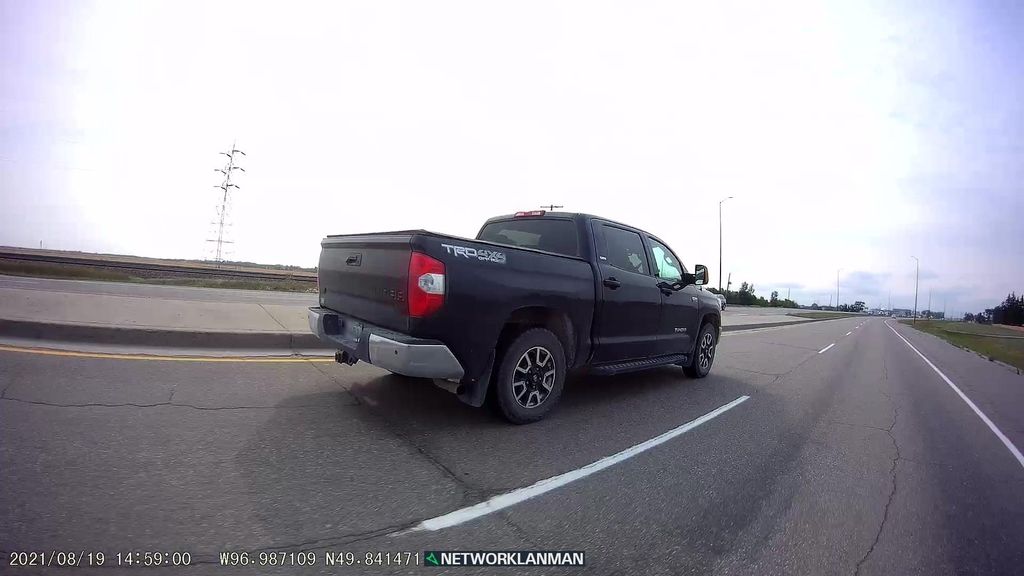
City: winnipeg